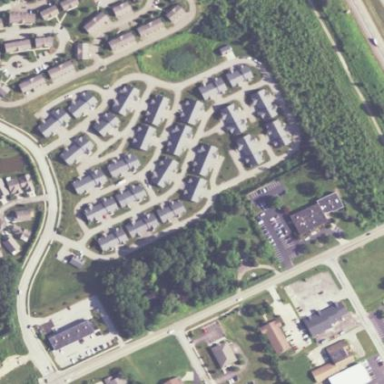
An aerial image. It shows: Neighborhood.